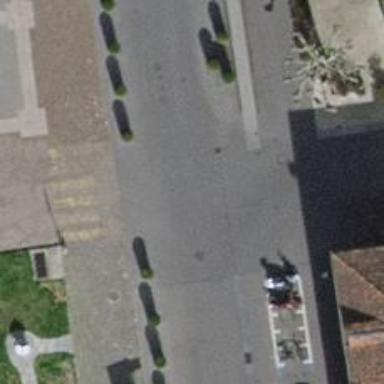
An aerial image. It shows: Pedestrian road.